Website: macys
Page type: account-selection
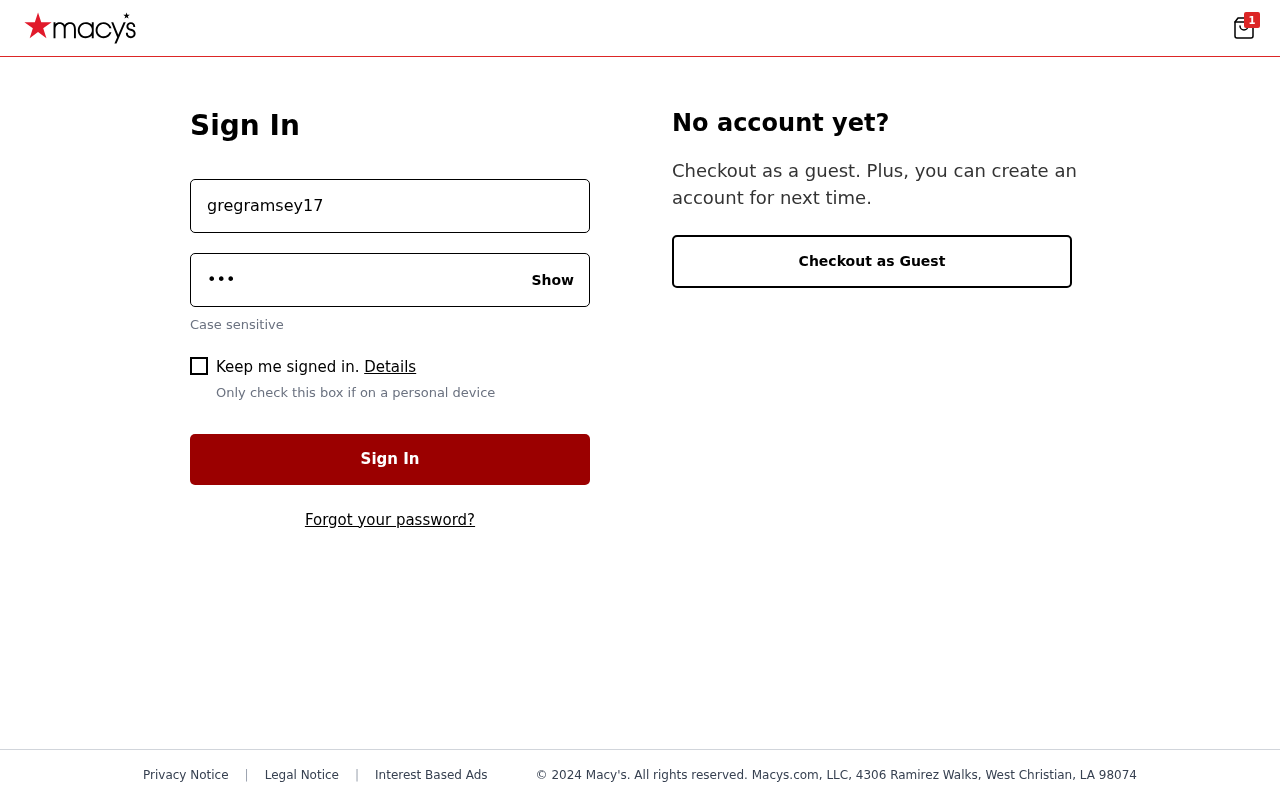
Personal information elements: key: PII_LOGIN_USERNAME
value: gregramsey17
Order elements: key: ORDER_NUM_ITEMS
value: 1